Question: Hi All and thank you for your help in advance!
I have a customer reporting area that I have built and it uses Google charts to display data and this is all well and good and works fine (see image below). The issue I have is the the dropdown box used by admins to select a different client changes the page using ajax.
'''
$("#adminCall").live("submit", function() {
var fields = $(this).serialize();
$.ajax({
type: 'POST',
url: '/ajax/admin-calls-ajax.php',
data: fields,
success: function(data)
{
$("#results").html(data);
}
});
return false;
});
'''
The PHP file that is called is an exact replica of the file that displays correctly but passes the client ID as a post variable.
'''
<script type="text/javascript">
function drawVisualization() {
// Create our data table out of JSON data loaded from server.
var data = new google.visualization.DataTable(<?=$jsonTable?>);
new google.visualization.ColumnChart(document.getElementById('visualization')).
draw(data, {curveType: "function",
isStacked: true,
width: 780, height: 300,
fontSize: 10,
vAxis: {maxValue: <?php echo $maxval; ?>, minValue: 0}}
);
}
google.setOnLoadCallback(drawVisualization);
</script>
<div id="visualization" style="width: 780px; height: 300px;"></div>
'''
The javascript does not fire after the AJAX call and I guess I know that should be the case but can't think of a logical way around it as the JSON is generated by the PHP file that is called by AJAX.
Does anyone have any advice?

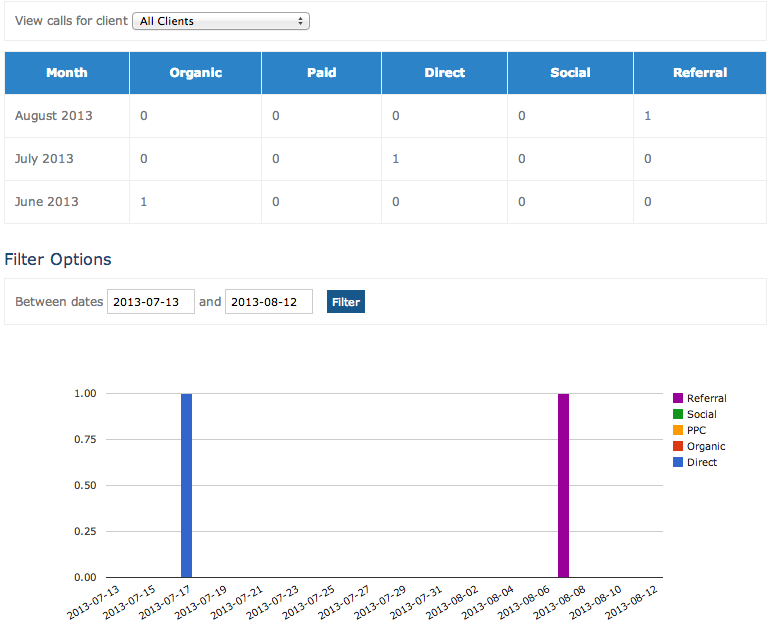
Answer: Does your ajax request go through(check Chrome document inspector>>network) before and after the ajax call. If it does
Try replacing 'google.setOnLoadCallback(drawVisualization);' with 'drawVisualization()' in the php file that sends the ajax code
'google.setOnLoadCallback(drawVisualization)' queues the method 'drawVisualization' to be called when the page is loaded. In the usual web request/response flow this method is called after all the page elements i.e scripts, stylesheets images etc have been loaded.
When you call this via ajax, however, the page has already loaded and this call will never be made. Therefore calling the function directly with 'drawVisualization()' is necessary.